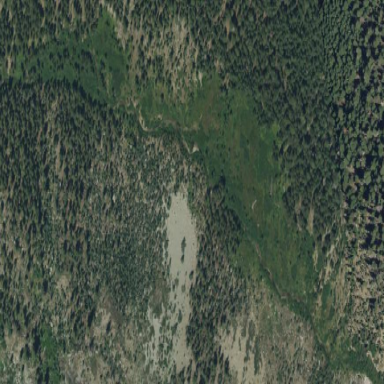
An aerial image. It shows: Wet meadow with wood vegetation.